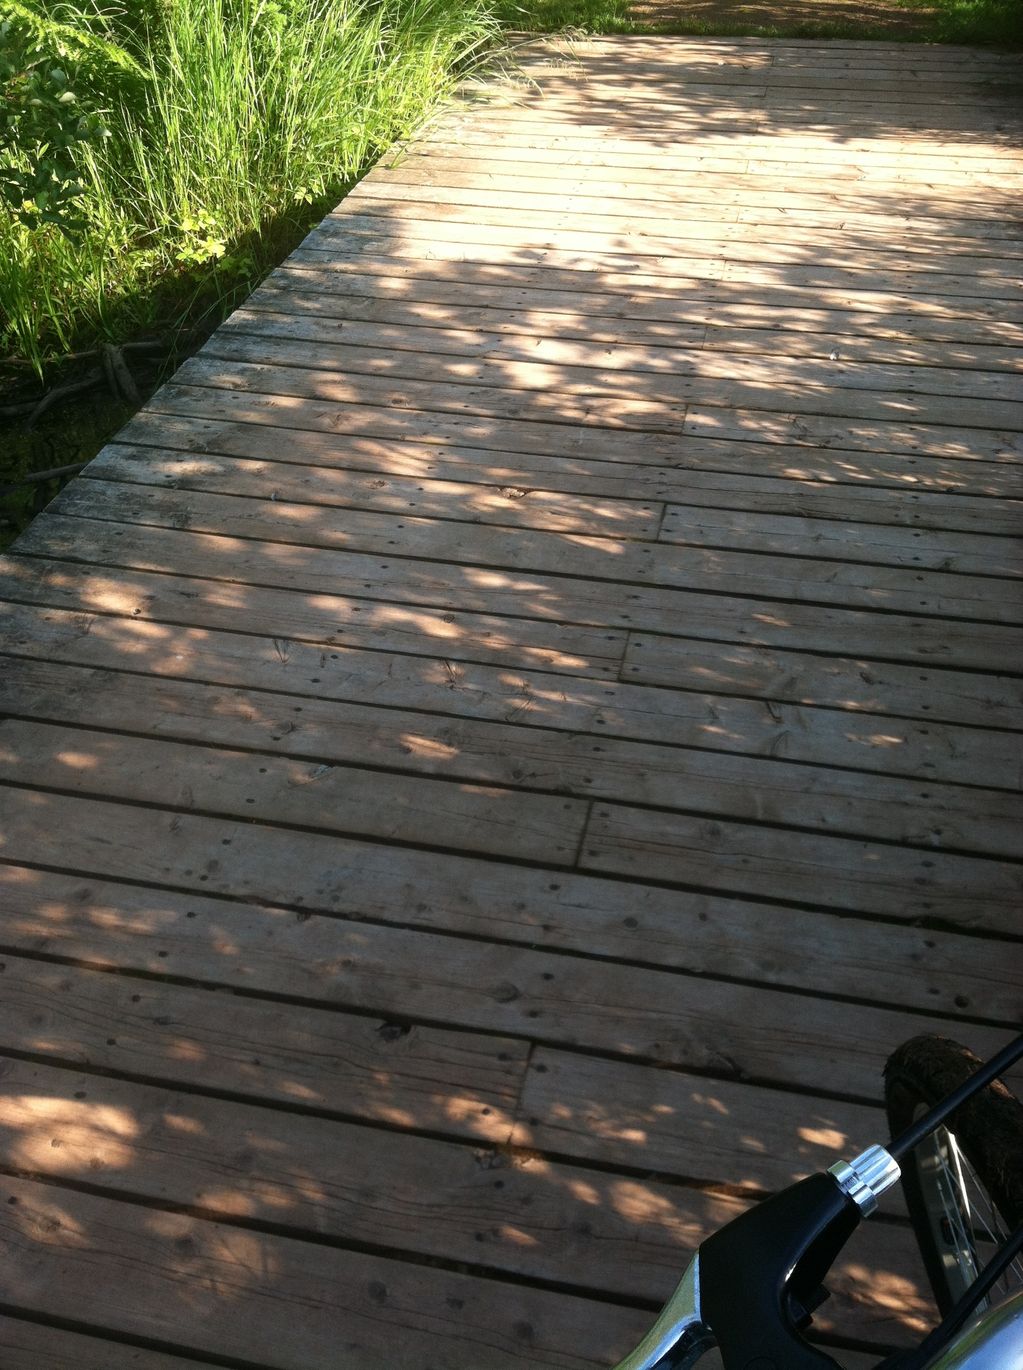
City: charlottetown